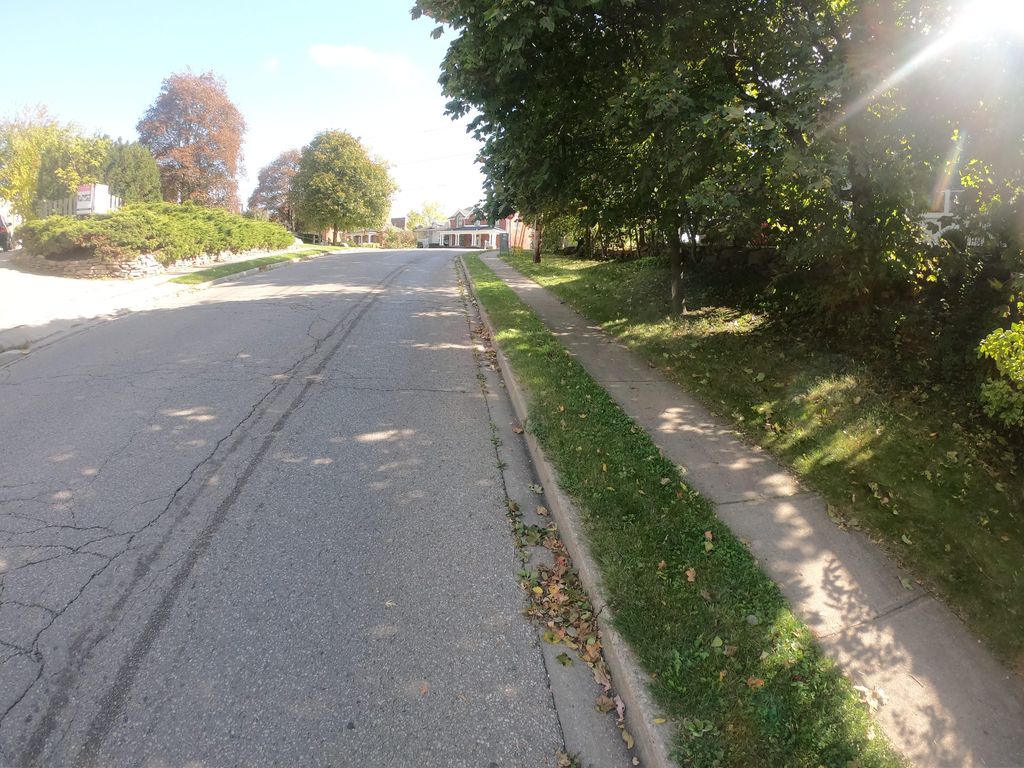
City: kitchener-waterloo